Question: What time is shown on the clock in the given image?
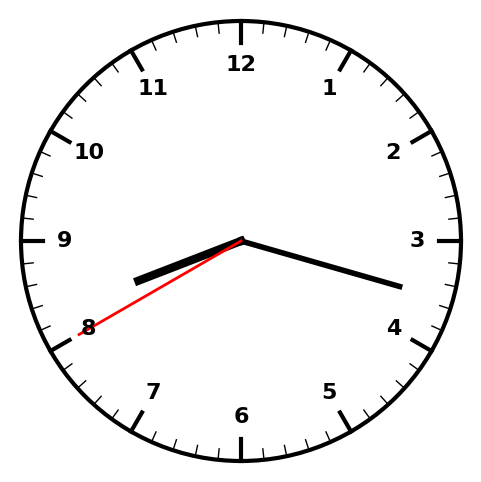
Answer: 08:17:40